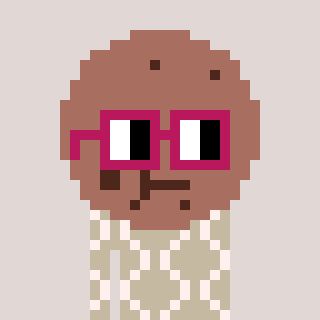
a pixel art character with square dark red glasses, a cookie-shaped head and a bege-colored body on a warm background